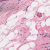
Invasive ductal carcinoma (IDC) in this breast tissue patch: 0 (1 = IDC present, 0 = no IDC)